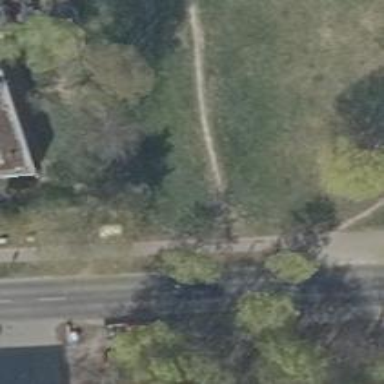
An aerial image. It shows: Sidewalk.